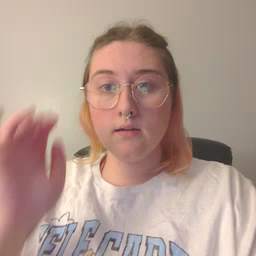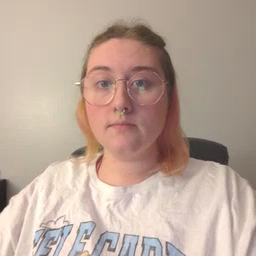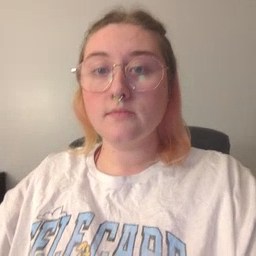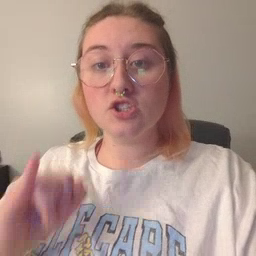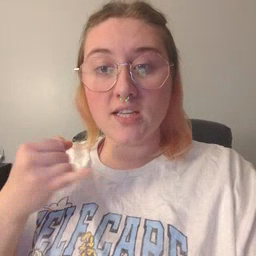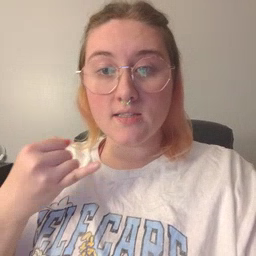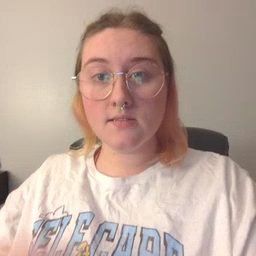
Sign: jeans